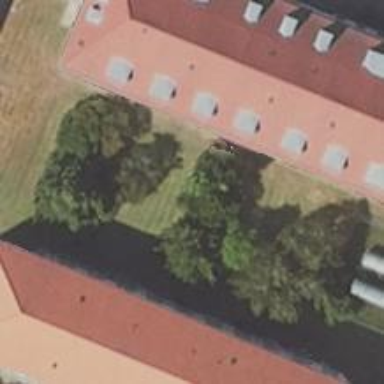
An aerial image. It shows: Office building.